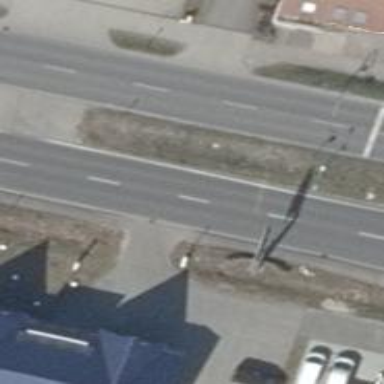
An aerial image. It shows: Asphalt road designated as primary highway with lane markings.